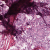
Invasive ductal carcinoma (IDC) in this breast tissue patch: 0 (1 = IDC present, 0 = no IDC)